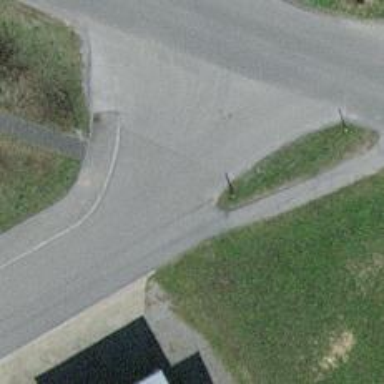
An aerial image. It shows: Asphalt road in residential area.